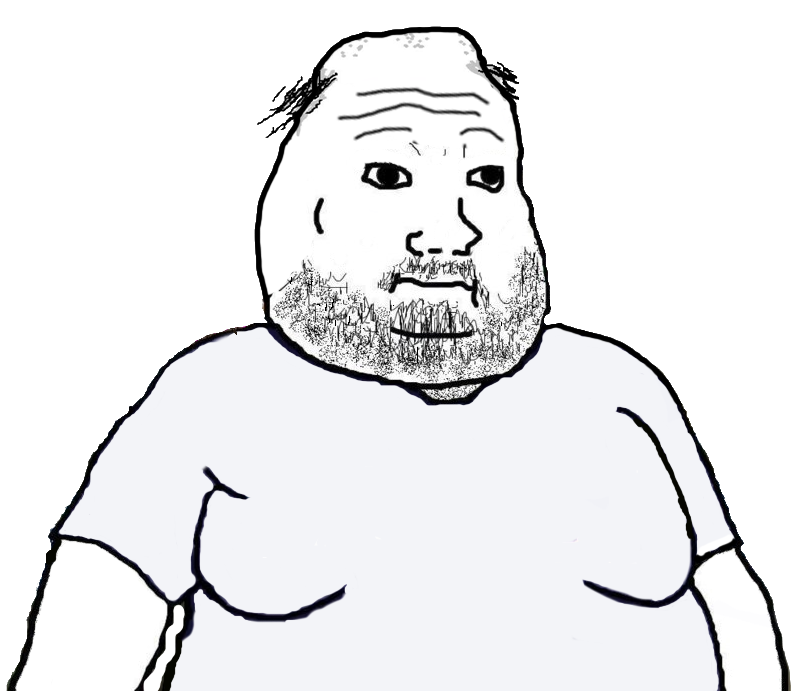
Label: 5_Blobjak